Question: I'm making a calendar for a school assignment and I decided to add 'hover' so when the mouse hovers over the table header/data, it will change its background color. It works as intended on the uncolored table header/data, but it doesn't change the background color on the ones with a red background color and white text color.
here's the code.
'''
<html lang="eng">
<head>
<title>Computer 8 Quiz 3 | 4th Quarter</title>
<style>
table, th, td {
border: 1px solid black;
border-collapse: collapse;
}
th, td {
text-align: center;
padding: 10px 0px
}
th:hover {background-color: #BBBBBB}
td:hover {background-color: #BBBBBB}
</style>
</head>
<body style="text-align: center;">
<div style="margin: 0px 100px; padding: 20px 5px">
<div>
<header>
<h1>2022 Calendar</h1>
</header>
</div>
<br>
<div>
<table width="700" style="margin-right: auto; margin-left: auto;">
<tr>
<th colspan="7"><span style="font-size: 25px;">May</span></th>
</tr>
<tr>
<th style="background-color: #f5425a; color: white">SUN</th>
<th style="background-color: #f5425a; color: white">MON</th>
<th>TUE</th>
<th>WED</th>
<th>THU</th>
<th>FRI</th>
<th>SAT</th>
</tr>
<tr>
<td style="background-color: #f5425a; color: white">1</td>
<td style="background-color: #f5425a; color: white">2</td>
<td>3</td>
<td>4</td>
<td>5</td>
<td>6</td>
<td>7</td>
</tr>
<tr>
<td style="background-color: #f5425a; color: white">8</td>
<td style="background-color: #f5425a; color: white">9</td>
<td>10</td>
<td>11</td>
<td>12</td>
<td>13</td>
<td>14</td>
</tr>
<tr>
<td style="background-color: #f5425a; color: white">15</td>
<td style="background-color: #f5425a; color: white">16</td>
<td>17</td>
<td>18</td>
<td>19</td>
<td>20</td>
<td>21</td>
</tr>
<tr>
<td style="background-color: #f5425a; color: white">22</td>
<td style="background-color: #f5425a; color: white">23</td>
<td>24</td>
<td>25</td>
<td>26</td>
<td>27</td>
<td>28</td>
</tr>
<tr>
<td style="background-color: #f5425a; color: white">29</td>
<td style="background-color: #f5425a; color: white">30</td>
<td>31</td>
<td></td>
<td></td>
<td></td>
<td></td>
</tr>
</table>
</div>
</div>
<br><br><br><br><br><br>
<div style="text-align: left;">
<footer>
<p>Author: Brent Lee de Guzman</p>
<a href="mailto:brent.lee.de_guzman@icloud.com">Contact me here!</a>
</footer>
</div>
</body>
</html>
'''

How do I make the colored-background ones change their background color on hover too? I'm a really confused on this one, and I'm trying to find the reason why this happens. Please help me on this problem, thanks in advance!
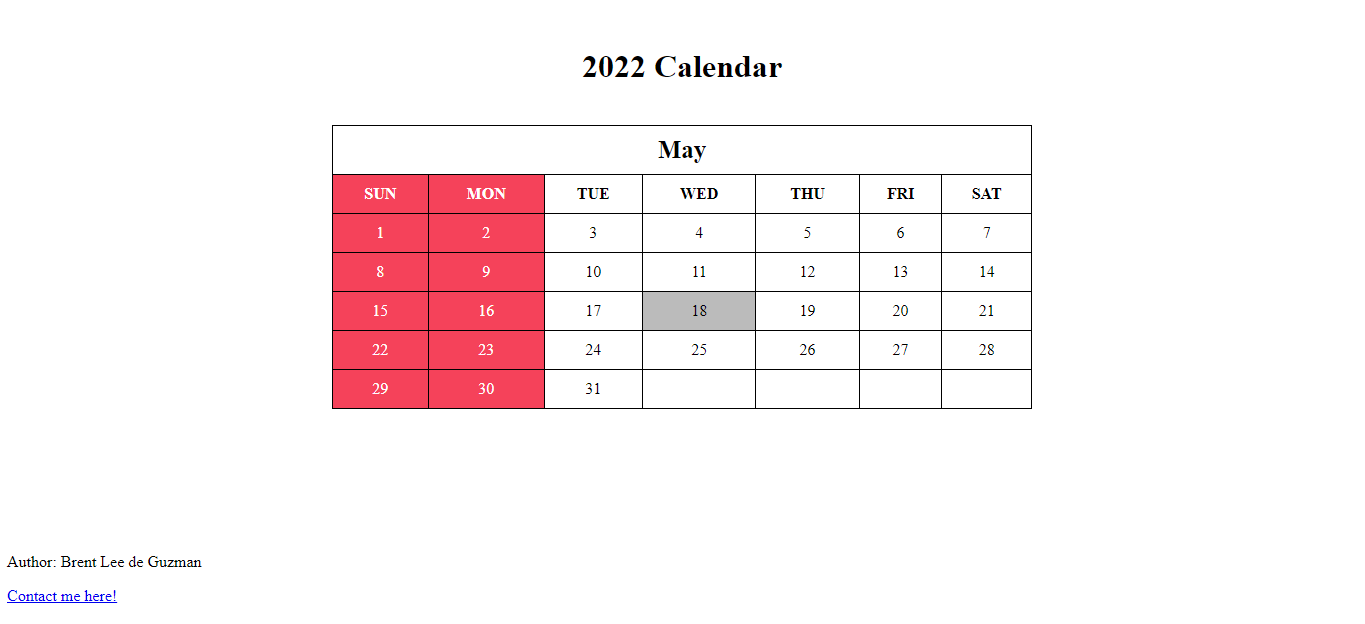
Answer: From <URL>
> Inline styles added to an element (e.g., style="font-weight: bold;") always overwrite any styles in external stylesheets, and thus can be thought of as having the highest specificity.
There are various ways you can get hover to change the color of even those elements.
A quick, and often regarded as rather dirty, way of overriding this is to give the hover settings in the stylesheet !important additions as in this snippet:
'''
<html lang="eng">
<head>
<title>Computer 8 Quiz 3 | 4th Quarter</title>
<style>
table,
th,
td {
border: 1px solid black;
border-collapse: collapse;
}
th,
td {
text-align: center;
padding: 10px 0px
}
th:hover {
background-color: #BBBBBB !important
}
td:hover {
background-color: #BBBBBB !important
}
</style>
</head>
<body style="text-align: center;">
<div style="margin: 0px 100px; padding: 20px 5px">
<div>
<header>
<h1>2022 Calendar</h1>
</header>
</div>
<br>
<div>
<table width="700" style="margin-right: auto; margin-left: auto;">
<tr>
<th colspan="7"><span style="font-size: 25px;">May</span></th>
</tr>
<tr>
<th style="background-color: #f5425a; color: white">SUN</th>
<th style="background-color: #f5425a; color: white">MON</th>
<th>TUE</th>
<th>WED</th>
<th>THU</th>
<th>FRI</th>
<th>SAT</th>
</tr>
<tr>
<td style="background-color: #f5425a; color: white">1</td>
<td style="background-color: #f5425a; color: white">2</td>
<td>3</td>
<td>4</td>
<td>5</td>
<td>6</td>
<td>7</td>
</tr>
<tr>
<td style="background-color: #f5425a; color: white">8</td>
<td style="background-color: #f5425a; color: white">9</td>
<td>10</td>
<td>11</td>
<td>12</td>
<td>13</td>
<td>14</td>
</tr>
<tr>
<td style="background-color: #f5425a; color: white">15</td>
<td style="background-color: #f5425a; color: white">16</td>
<td>17</td>
<td>18</td>
<td>19</td>
<td>20</td>
<td>21</td>
</tr>
<tr>
<td style="background-color: #f5425a; color: white">22</td>
<td style="background-color: #f5425a; color: white">23</td>
<td>24</td>
<td>25</td>
<td>26</td>
<td>27</td>
<td>28</td>
</tr>
<tr>
<td style="background-color: #f5425a; color: white">29</td>
<td style="background-color: #f5425a; color: white">30</td>
<td>31</td>
<td></td>
<td></td>
<td></td>
<td></td>
</tr>
</table>
</div>
</div>
<br><br><br><br><br><br>
<div style="text-align: left;">
<footer>
<p>Author: Brent Lee de Guzman</p>
<a href="mailto:brent.lee.de_guzman@icloud.com">Contact me here!</a>
</footer>
</div>
</body>
</html>
'''
However, a more maintainable alternative may be to remove inline styling altogether and use classes instead of inline style.
Depending on your exact use case you may be able to go further and use child selectors on each row (except the first) to select the first and second elements without using a separate class.